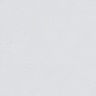
Metastatic tissue present: no